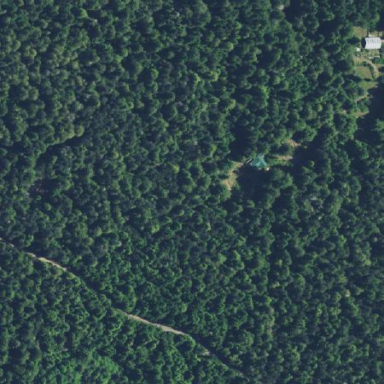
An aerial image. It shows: Forest area.